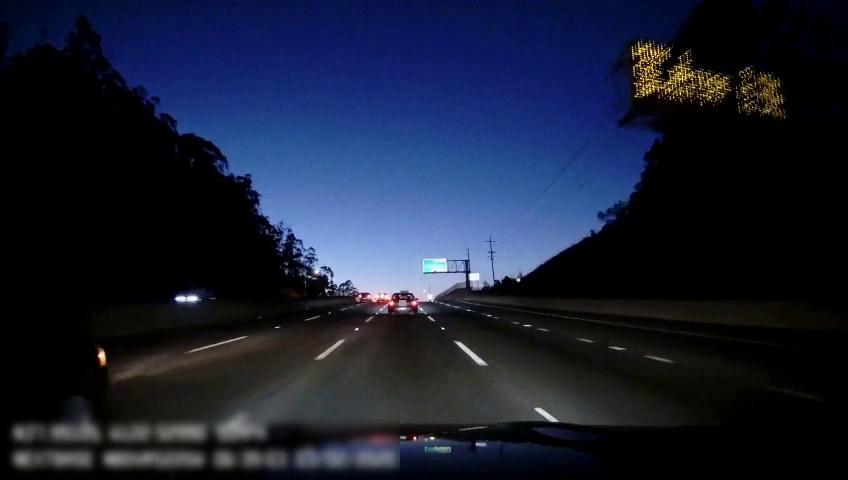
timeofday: Night
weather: Other
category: Drivable Space
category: Vehicles | Car
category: Vehicles | Truck
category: Vehicles | Car
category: Vehicles | SUV
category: Vehicles | SUV
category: Lanes | Alternate Lane
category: Lanes | Alternate Lane
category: Lanes | Current Lane
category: Lanes | Current Lane
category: Lanes | Alternate Lane
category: Lanes | Alternate Lane
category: Traffic | Signs
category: Traffic | Signs